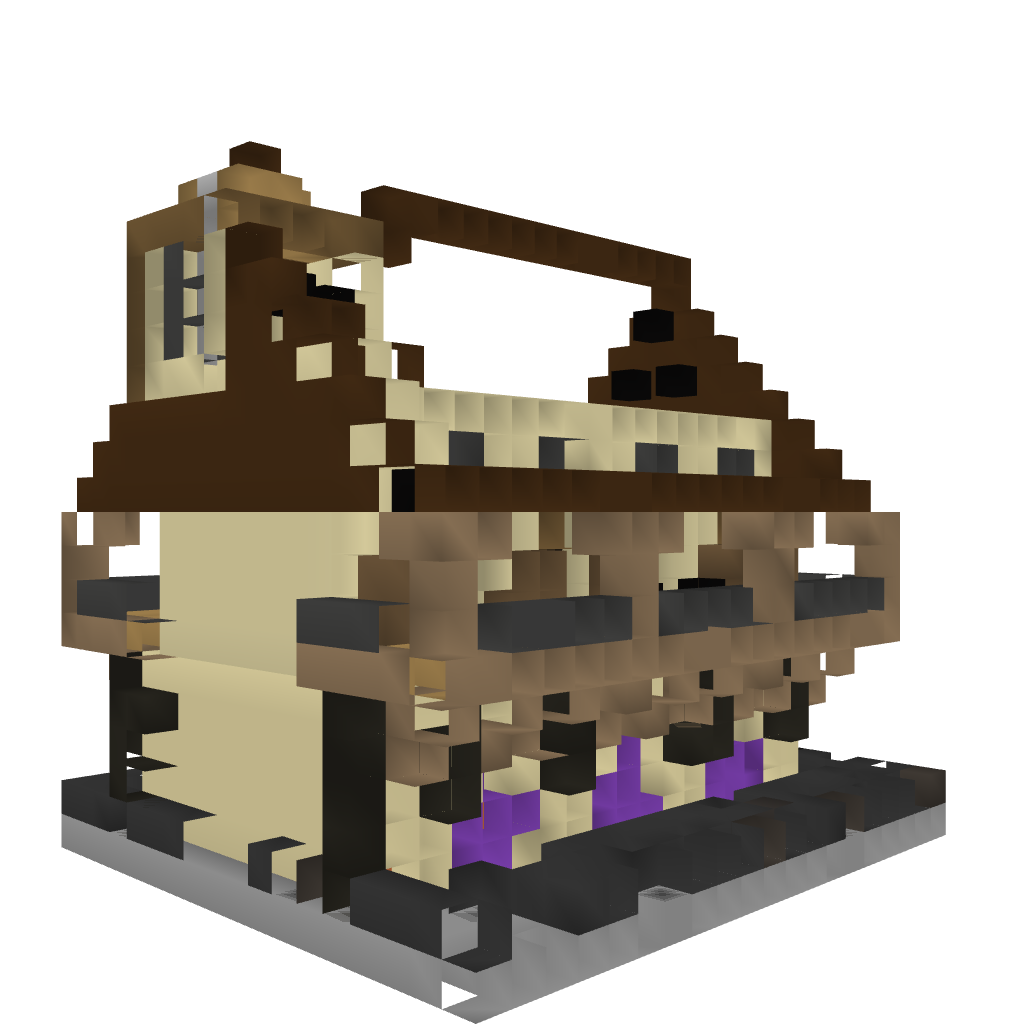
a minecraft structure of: Medieval Hotel